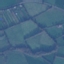
Label: Pasture